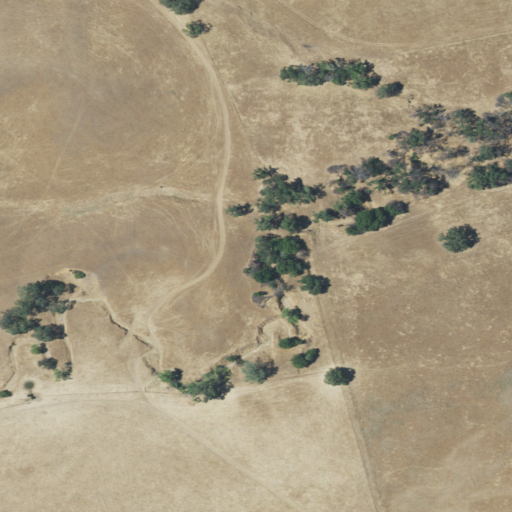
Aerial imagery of valley in California named Cobbey Canyon containing grassland and shrub